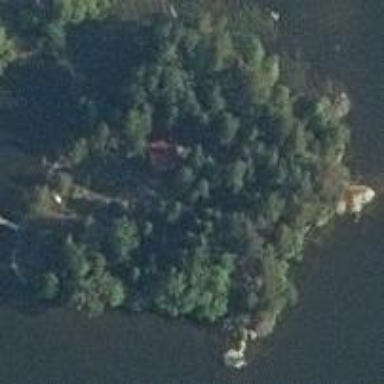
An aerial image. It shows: Islet.